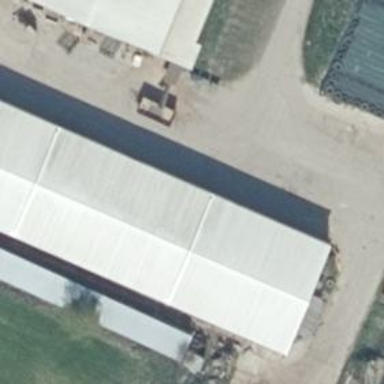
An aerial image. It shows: Industrial building.